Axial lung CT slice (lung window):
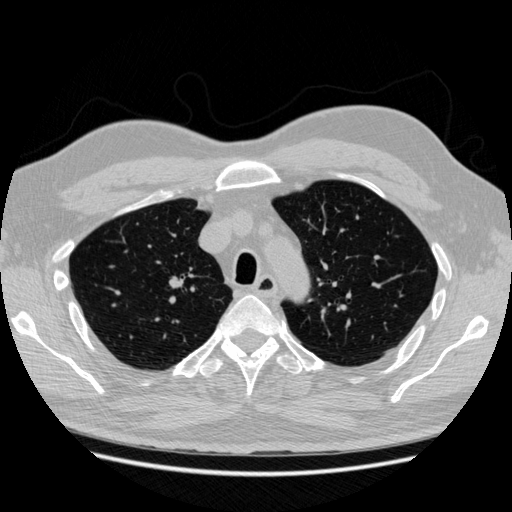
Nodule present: no